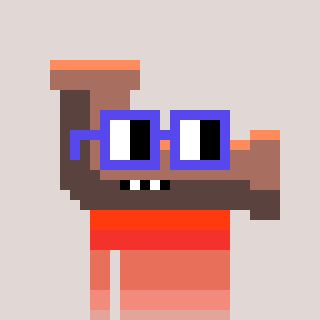
a pixel art character with square blue glasses, a pipe-shaped head and a slimegreen-colored body on a warm background